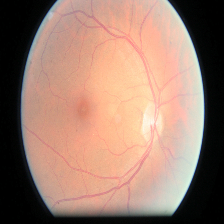
Diabetic retinopathy grade: Moderate